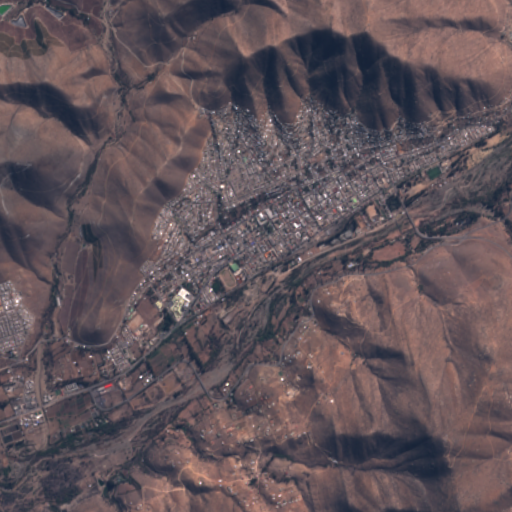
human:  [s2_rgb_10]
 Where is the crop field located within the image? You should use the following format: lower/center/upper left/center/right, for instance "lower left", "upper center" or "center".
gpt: The crop field is located in the lower left of the image.
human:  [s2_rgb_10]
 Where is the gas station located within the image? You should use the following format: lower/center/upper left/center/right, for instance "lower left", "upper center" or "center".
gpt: The gas station is located in the center of the image.
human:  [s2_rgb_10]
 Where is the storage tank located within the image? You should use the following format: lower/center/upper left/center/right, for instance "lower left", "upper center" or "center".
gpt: The storage tank is located in the upper right of the image.
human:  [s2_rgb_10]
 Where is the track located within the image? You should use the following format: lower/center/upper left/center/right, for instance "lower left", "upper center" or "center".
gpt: The track is located in the center of the image.
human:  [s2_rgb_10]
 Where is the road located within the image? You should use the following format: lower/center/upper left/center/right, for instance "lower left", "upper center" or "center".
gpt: There is no road in the image.